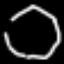
Label: octagon